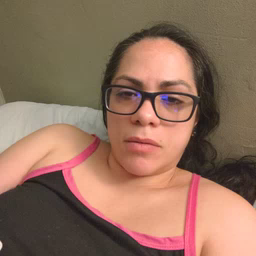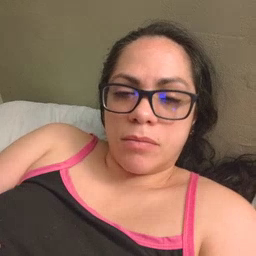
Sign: wolf